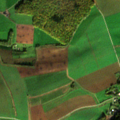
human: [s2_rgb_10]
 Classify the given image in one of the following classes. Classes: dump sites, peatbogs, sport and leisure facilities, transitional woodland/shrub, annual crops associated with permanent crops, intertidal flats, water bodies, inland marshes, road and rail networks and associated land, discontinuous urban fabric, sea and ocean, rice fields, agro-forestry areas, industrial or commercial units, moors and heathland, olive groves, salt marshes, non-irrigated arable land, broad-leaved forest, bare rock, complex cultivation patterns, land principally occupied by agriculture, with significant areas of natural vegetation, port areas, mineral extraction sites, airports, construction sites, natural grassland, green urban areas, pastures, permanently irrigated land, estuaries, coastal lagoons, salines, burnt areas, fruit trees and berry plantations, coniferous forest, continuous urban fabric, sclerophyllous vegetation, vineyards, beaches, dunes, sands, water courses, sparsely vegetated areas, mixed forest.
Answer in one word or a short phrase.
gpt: discontinuous urban fabric, non-irrigated arable land, pastures, broad-leaved forest